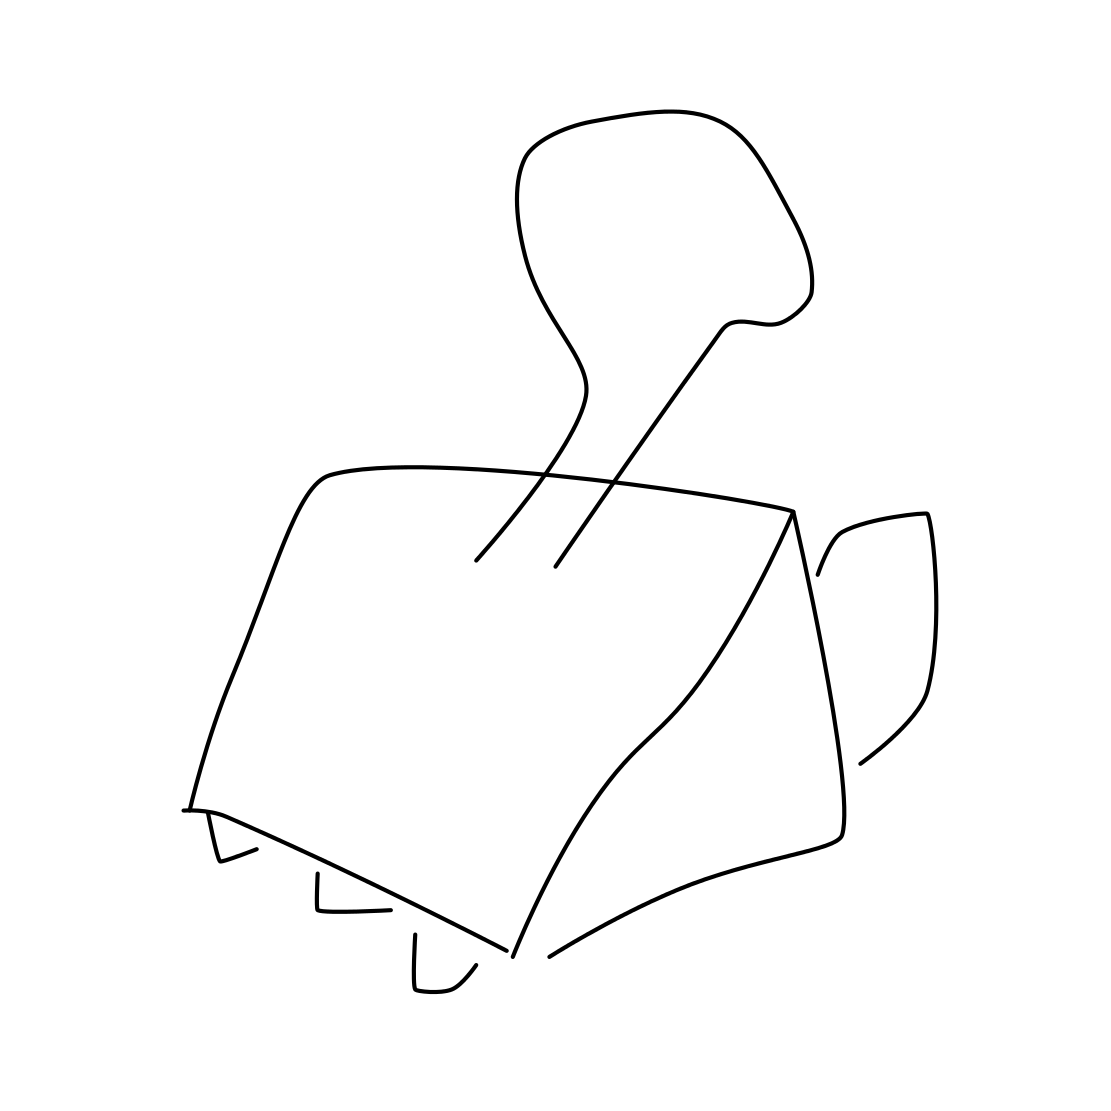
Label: paper clip